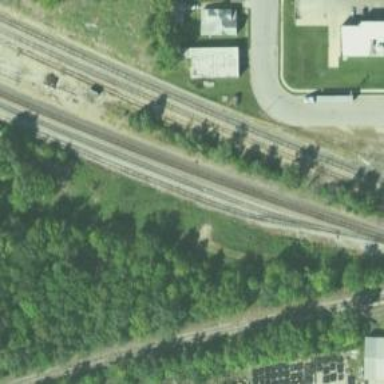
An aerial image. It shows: Railway siding for service.